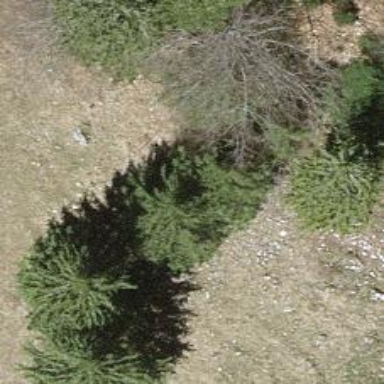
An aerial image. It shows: Needle-leaved tree in its natural environment.